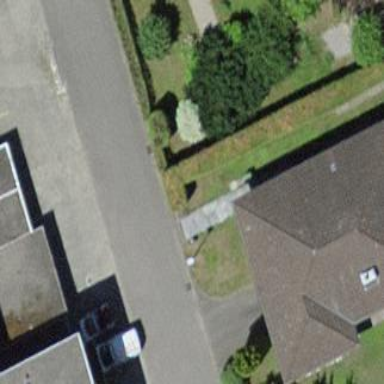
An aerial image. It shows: Building with tile roof.